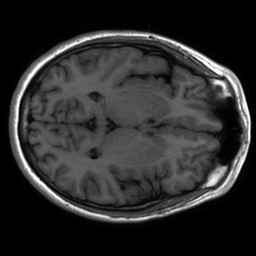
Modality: inplaneT1
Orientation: axial
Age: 18
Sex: male
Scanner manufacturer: ge
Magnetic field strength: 3 T
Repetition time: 2.597 s
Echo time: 0.02273 s